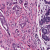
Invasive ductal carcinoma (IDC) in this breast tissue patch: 1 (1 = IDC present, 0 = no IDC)